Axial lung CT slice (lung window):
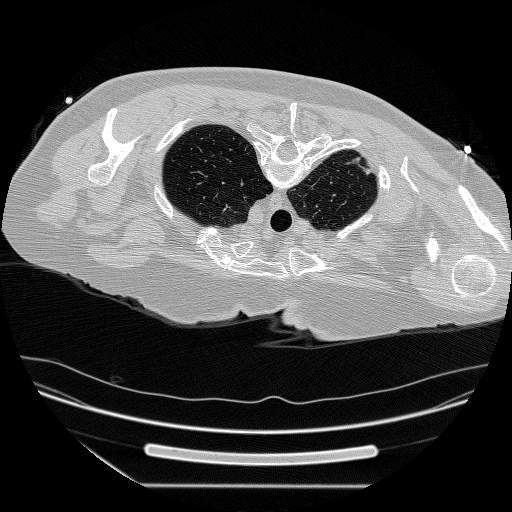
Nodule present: no